Aerial crown-view tile of a tropical tree (Barro Colorado Island, Panama), acquired 20240716:
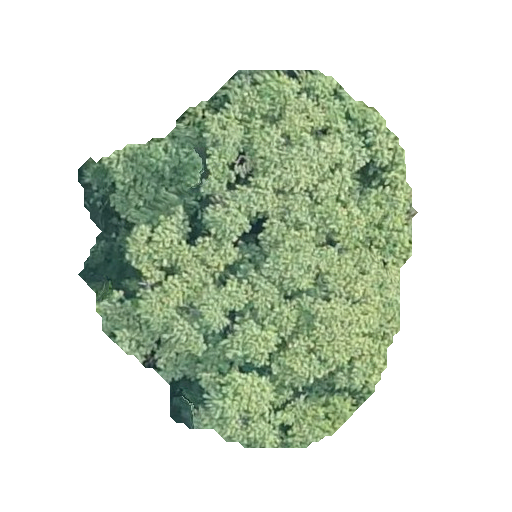
Species: Luehea seemannii
GBIF accepted scientific name: Luehea seemannii
Crown area: 146.126 m²